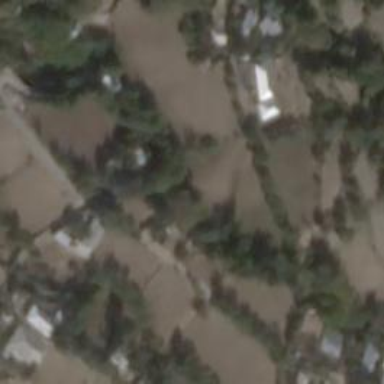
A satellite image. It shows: Village area.